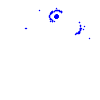
Particle: electron